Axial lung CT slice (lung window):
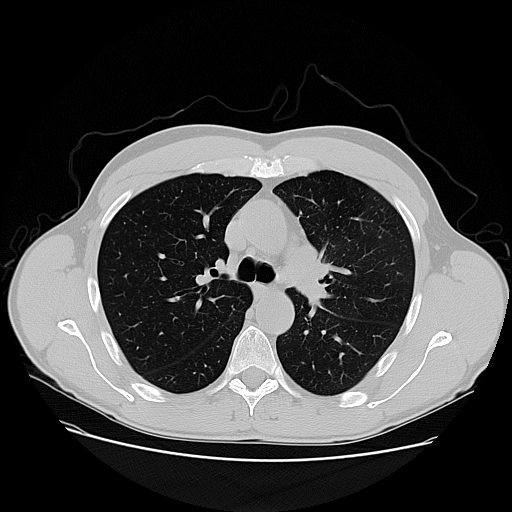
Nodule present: no